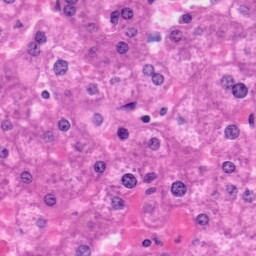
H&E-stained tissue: Liver